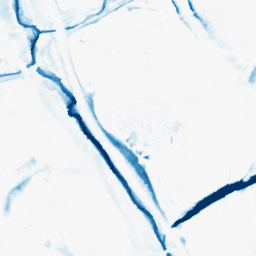
Category: morphological
Decomposition family: morphological_diamond
Decomposition parameters: operation: closing
radius: 10
Upsampling method: quartic
Upsampling parameters: scale: 8
Upsampling scale: 8